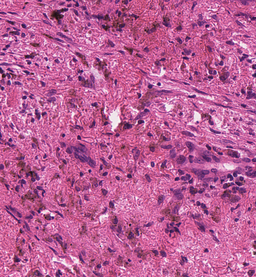
Tumor epithelial tissue: no
Tumor-associated stroma tissue: yes
Normal tissue: no